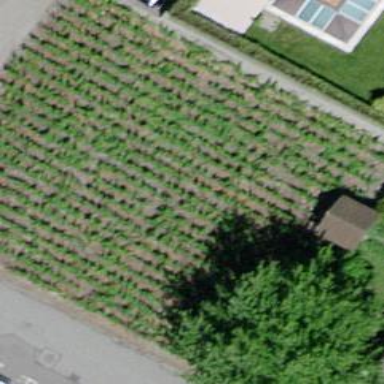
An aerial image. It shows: Vineyard where grapes are grown.